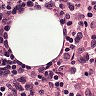
Metastatic tissue present: no